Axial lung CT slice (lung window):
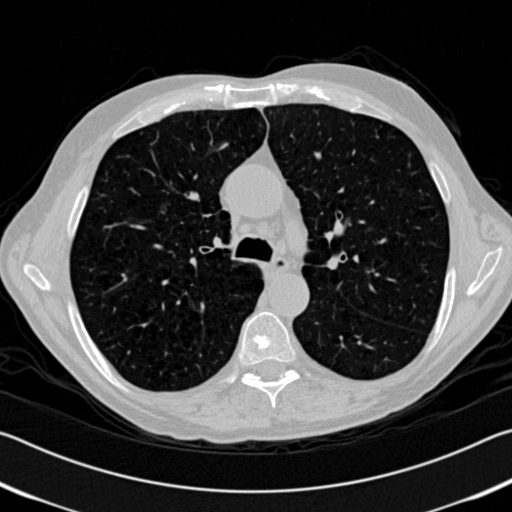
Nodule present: no